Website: ulta-beauty
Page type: account-dashboard
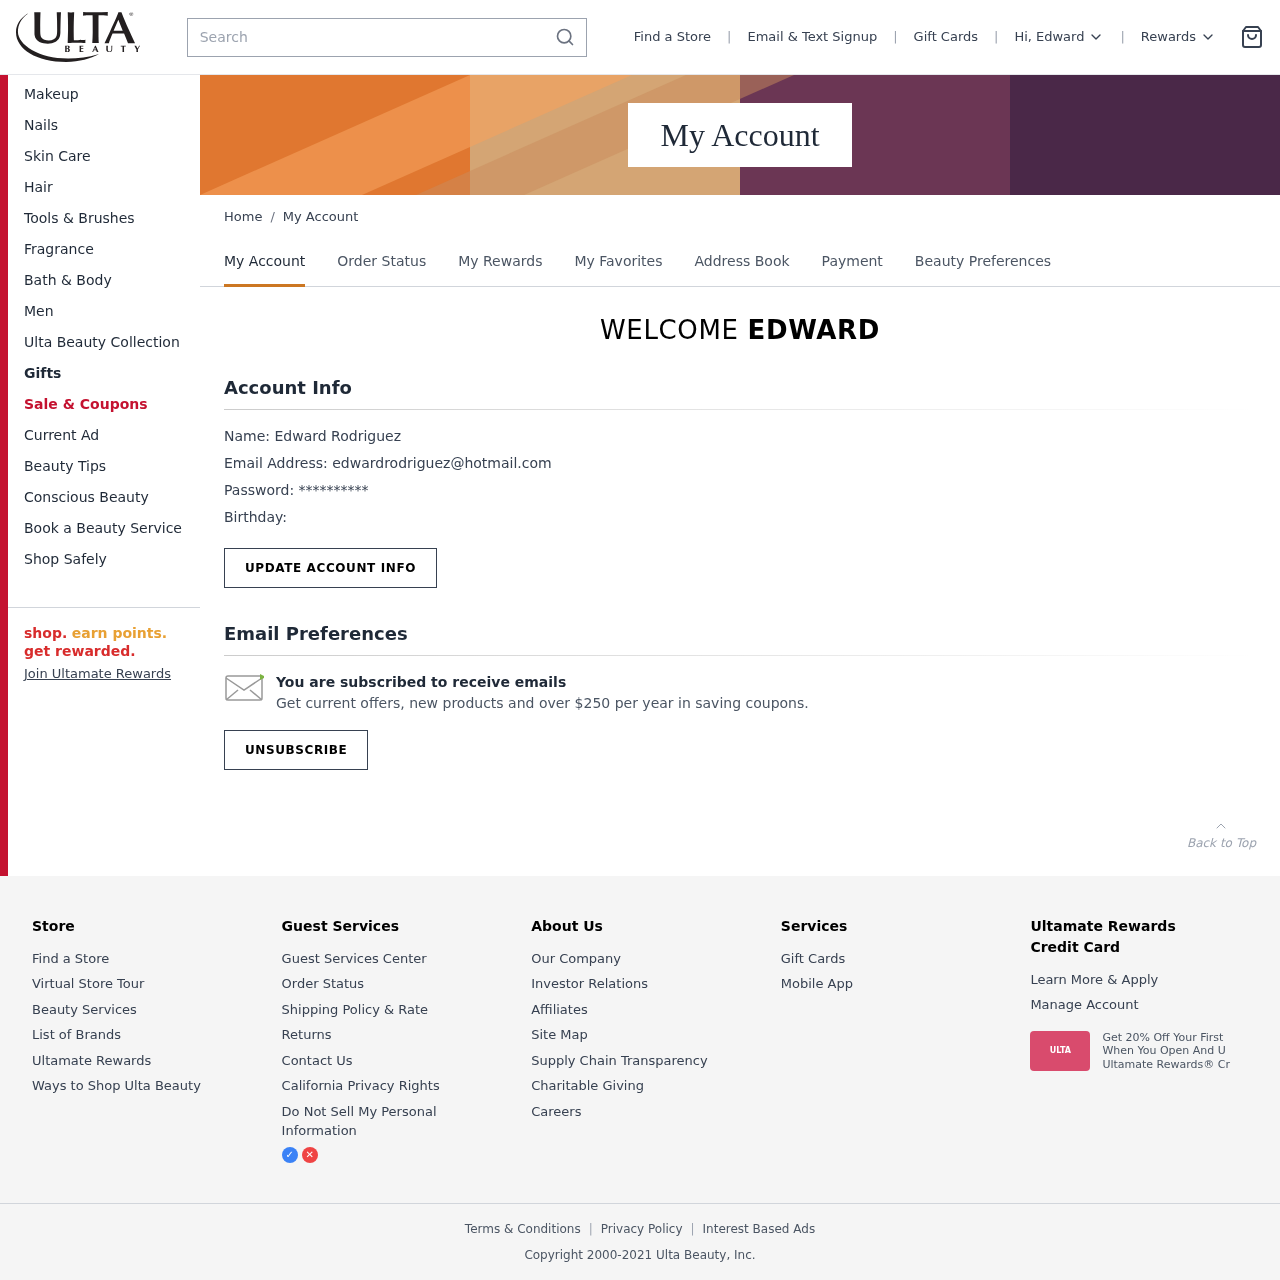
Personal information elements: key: PII_EMAIL
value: edwardrodriguez@hotmail.com
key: PII_FIRSTNAME
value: Edward
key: PII_FIRSTNAME
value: EDWARD
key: PII_FULLNAME
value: Edward Rodriguez
Search elements: key: HEADER_SEARCH
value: Search